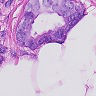
Metastatic tissue present: yes